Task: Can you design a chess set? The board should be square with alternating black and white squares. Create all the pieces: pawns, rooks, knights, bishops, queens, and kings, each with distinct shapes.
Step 2296:
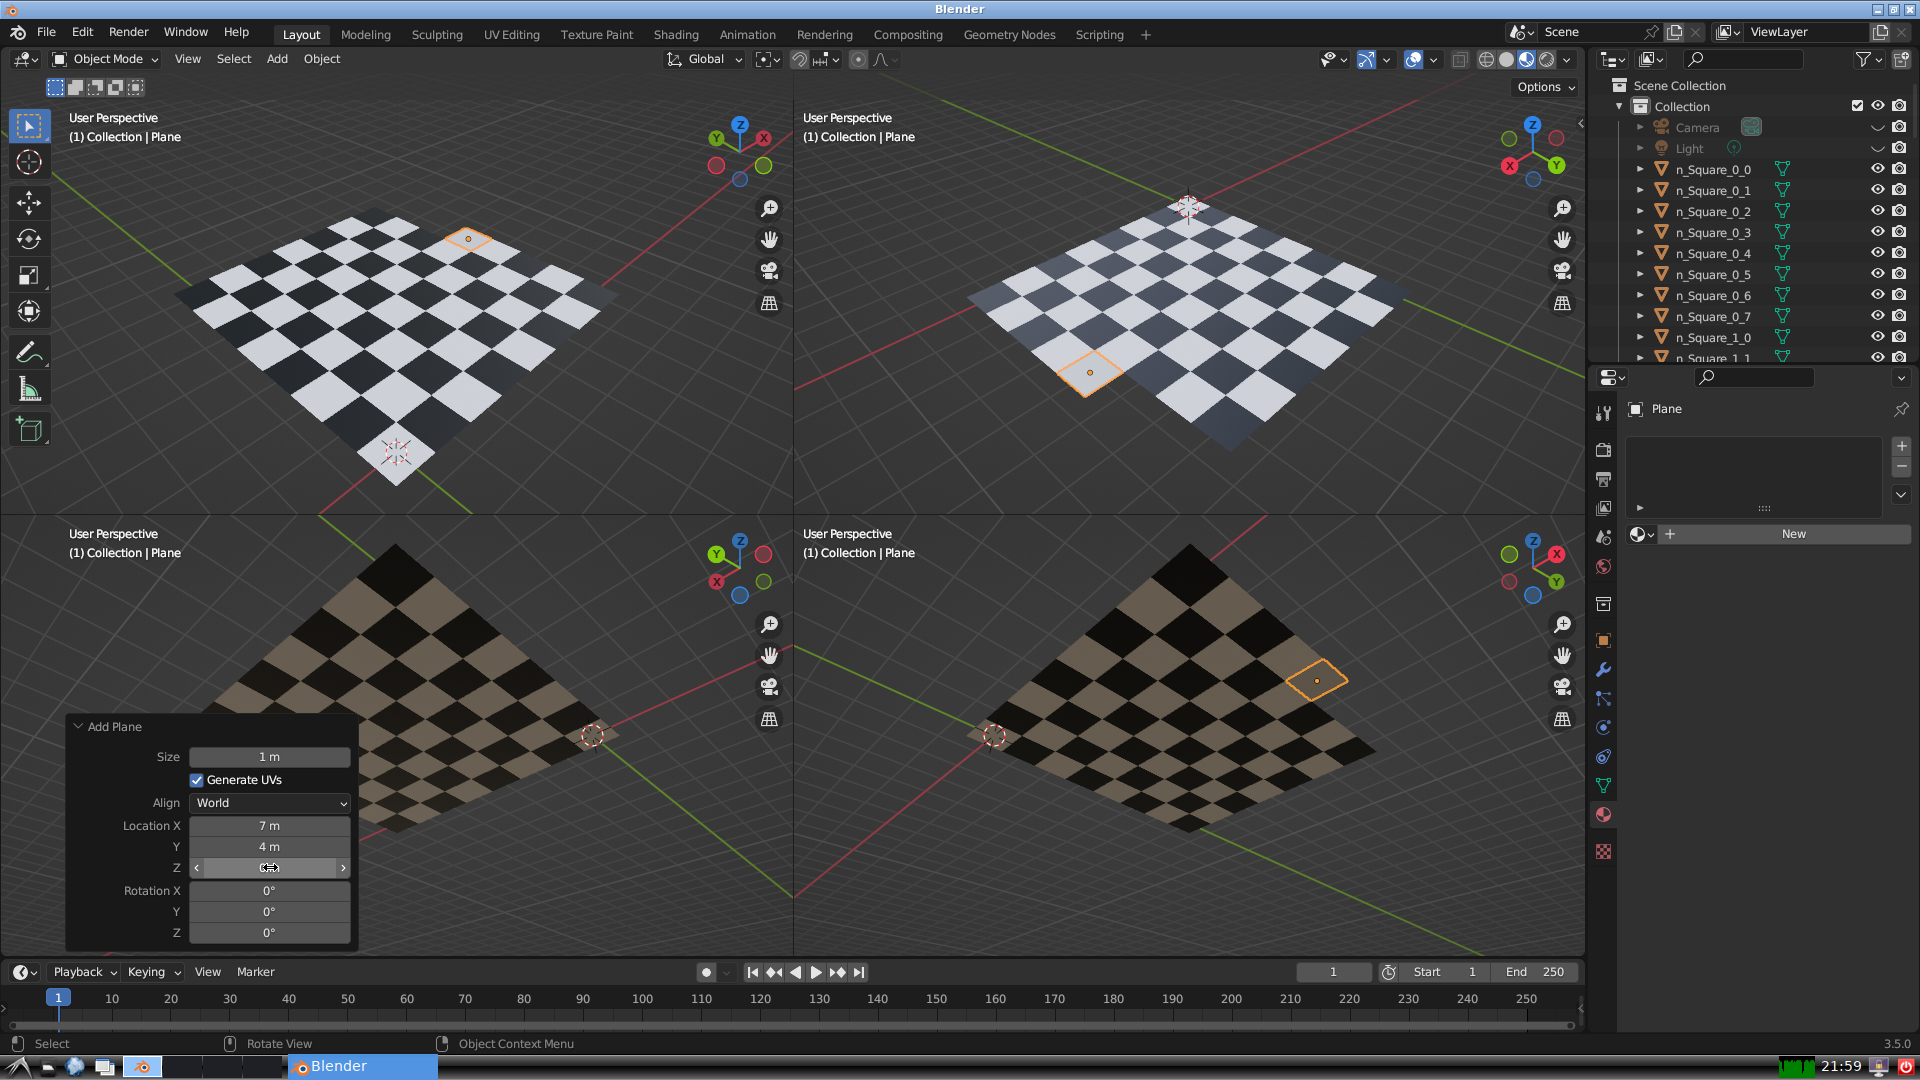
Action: {"mouse_move": [960, 540]}